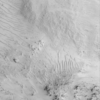
Label: not_dusty